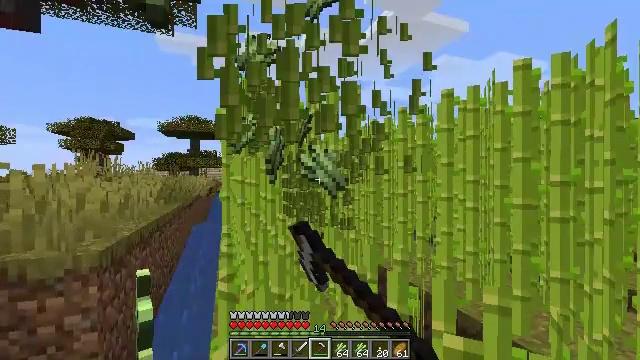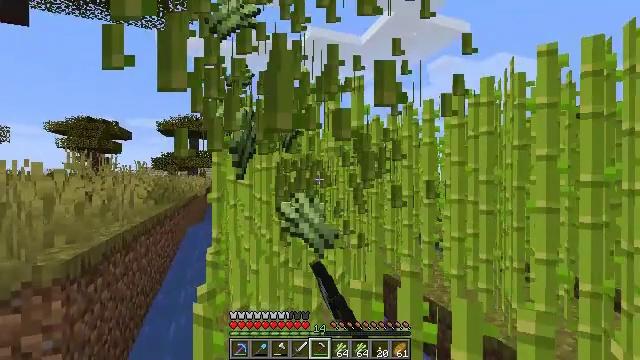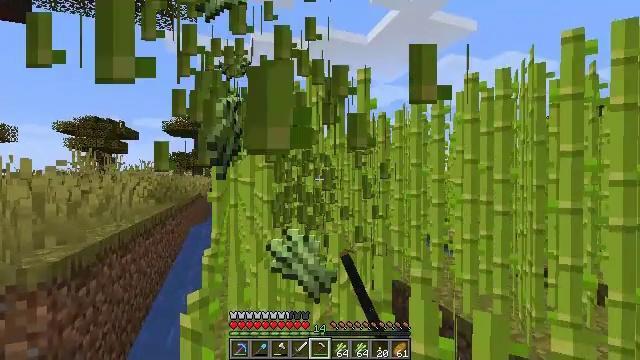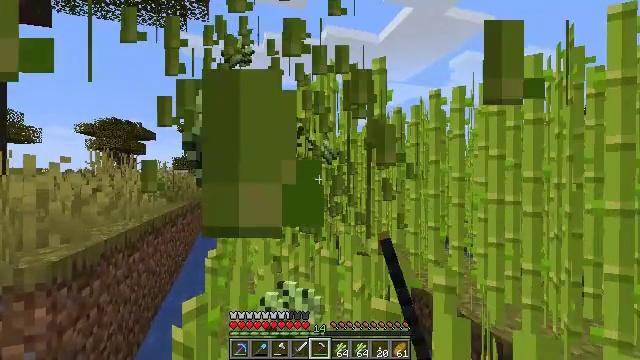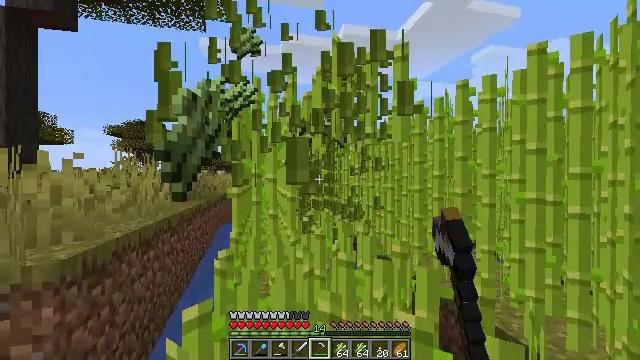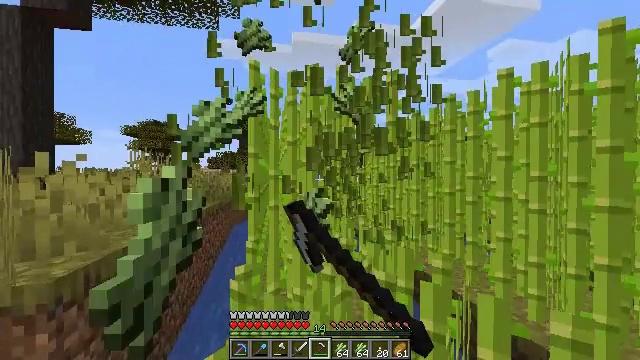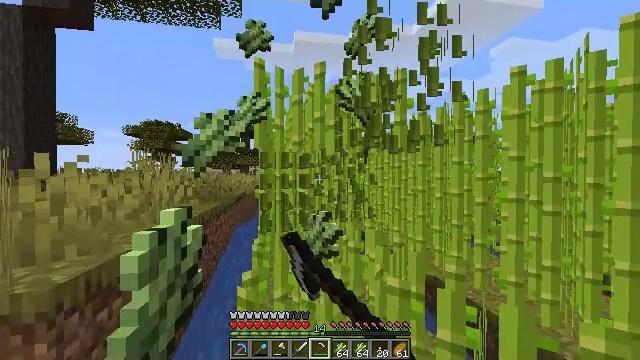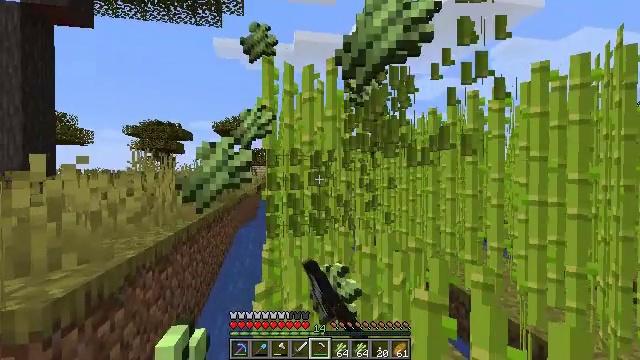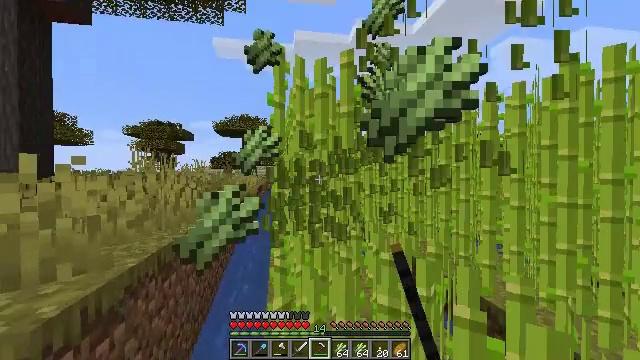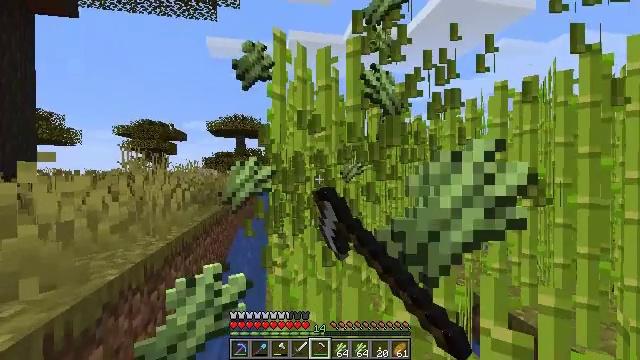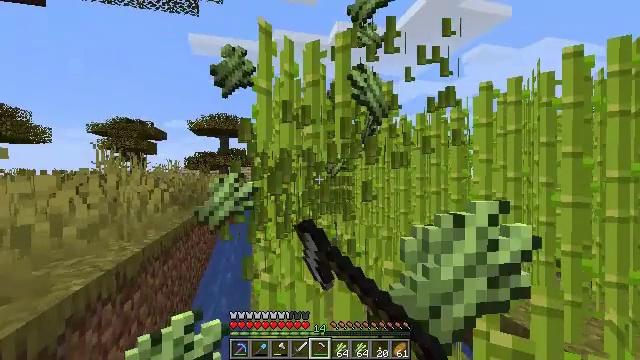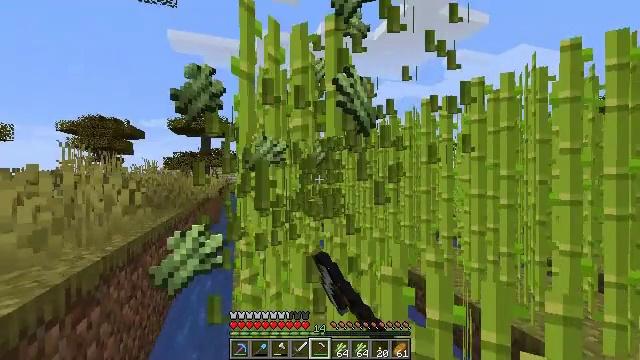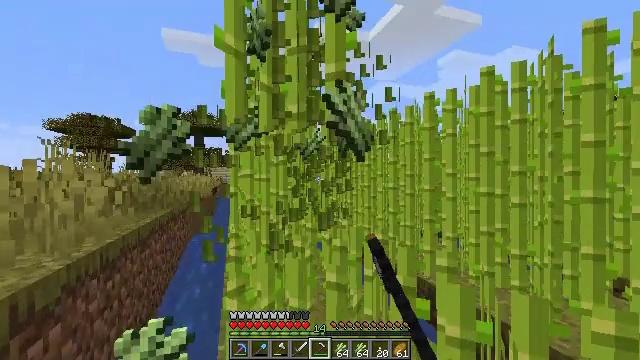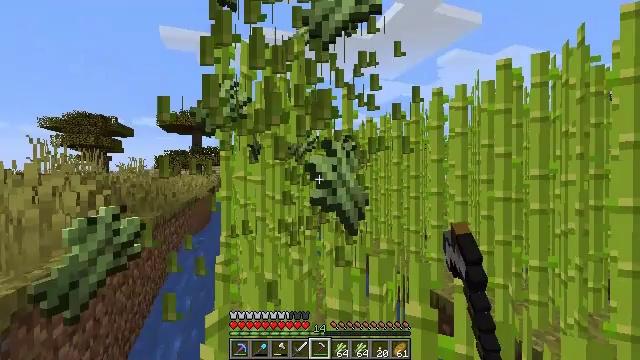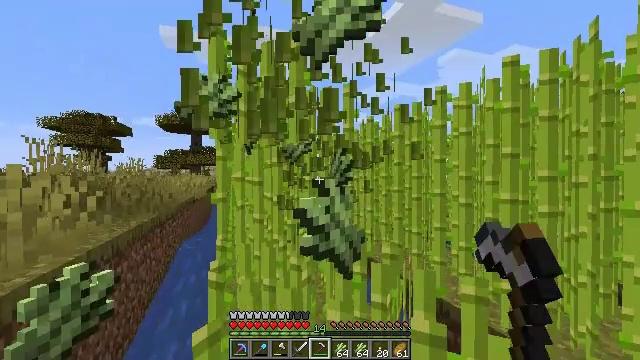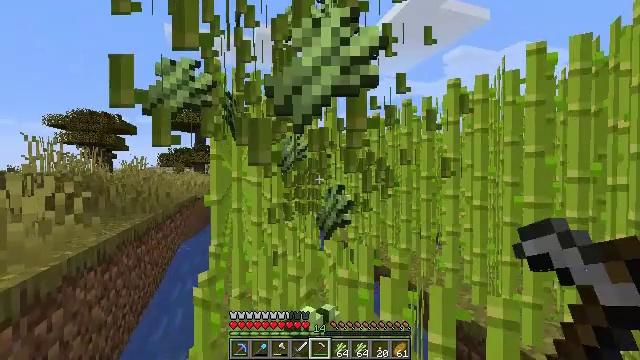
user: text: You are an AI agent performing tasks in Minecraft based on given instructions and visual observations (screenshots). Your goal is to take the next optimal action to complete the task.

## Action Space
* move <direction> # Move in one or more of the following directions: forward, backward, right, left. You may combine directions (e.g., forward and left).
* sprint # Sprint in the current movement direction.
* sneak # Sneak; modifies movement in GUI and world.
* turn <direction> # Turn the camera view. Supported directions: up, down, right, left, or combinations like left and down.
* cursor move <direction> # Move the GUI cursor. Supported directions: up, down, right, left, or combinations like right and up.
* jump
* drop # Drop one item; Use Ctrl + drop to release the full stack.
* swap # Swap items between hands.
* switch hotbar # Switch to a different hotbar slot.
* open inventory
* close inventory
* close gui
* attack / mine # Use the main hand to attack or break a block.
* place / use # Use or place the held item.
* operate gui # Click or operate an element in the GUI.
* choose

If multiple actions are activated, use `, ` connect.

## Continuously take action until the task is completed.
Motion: motion action
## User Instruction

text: Cut down the sugar cane stalks.
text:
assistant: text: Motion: move forward, attack / mine
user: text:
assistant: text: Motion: move forward, turn left, attack / mine
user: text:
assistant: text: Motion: move forward, turn left, attack / mine
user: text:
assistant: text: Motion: move forward and move left, turn left, attack / mine
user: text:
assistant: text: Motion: move forward and move left, turn left, attack / mine
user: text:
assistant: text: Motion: move forward and move left, attack / mine
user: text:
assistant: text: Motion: move forward and move left, attack / mine
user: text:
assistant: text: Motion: move forward, attack / mine
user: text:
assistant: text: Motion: move forward, turn right, attack / mine
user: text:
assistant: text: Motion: move forward, turn right, attack / mine
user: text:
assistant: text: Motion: move forward, turn right, attack / mine
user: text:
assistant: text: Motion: move forward, turn right, attack / mine
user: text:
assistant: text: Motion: move forward, attack / mine
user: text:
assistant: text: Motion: move forward, attack / mine
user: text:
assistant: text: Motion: move forward, attack / mine
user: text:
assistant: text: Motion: move forward and move left, turn left, attack / mine
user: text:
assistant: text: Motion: move forward and move left, turn left, attack / mine
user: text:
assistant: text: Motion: move forward and move left, turn left, attack / mine
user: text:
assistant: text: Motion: move forward and move left, attack / mine
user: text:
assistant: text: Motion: move forward, attack / mine
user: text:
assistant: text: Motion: move forward, attack / mine
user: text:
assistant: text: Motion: move forward, attack / mine
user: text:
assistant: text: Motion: move forward, turn right, attack / mine
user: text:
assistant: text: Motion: move forward, turn right, attack / mine
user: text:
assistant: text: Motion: move forward, turn right, attack / mine
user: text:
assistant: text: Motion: move forward, turn right, attack / mine
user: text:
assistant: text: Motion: move forward, attack / mine
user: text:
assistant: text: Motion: move forward, attack / mine
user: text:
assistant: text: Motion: move forward, turn left, attack / mine
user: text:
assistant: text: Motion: move forward and move left, turn left, attack / mine